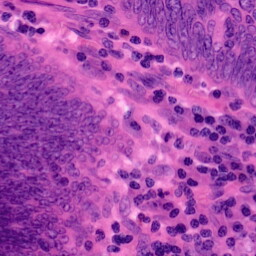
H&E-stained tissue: Colon